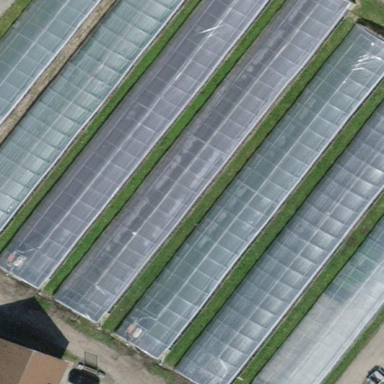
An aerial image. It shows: Greenhouse used for horticulture.